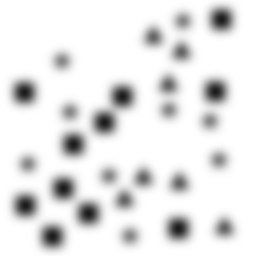
Squares: 11
Triangles: 7
Stars: 9
Total shapes: 27